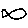
Label: fish